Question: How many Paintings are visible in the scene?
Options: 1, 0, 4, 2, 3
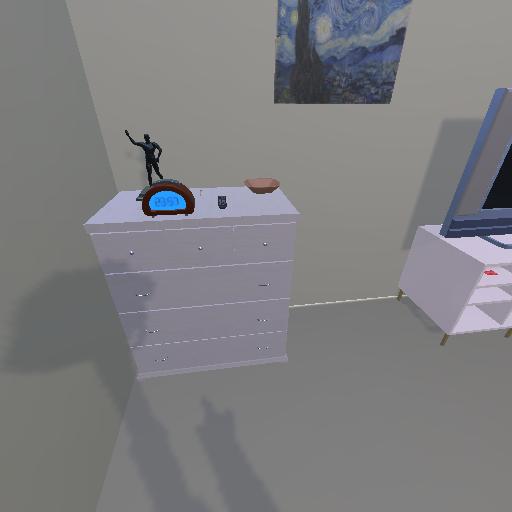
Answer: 1